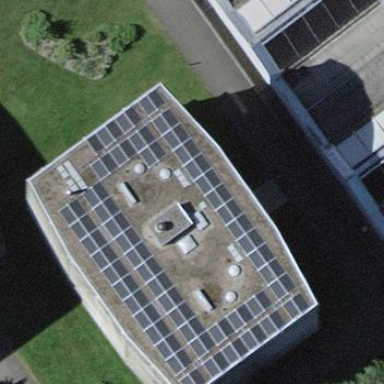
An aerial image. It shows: Solar power generator with photovoltaic panels.